Question: I am doing IPC with a python subprocess. For now, let's assume I have to use 'subprocess.Popen' to spawn the other process, so I can't use 'multiprocessing.Pipe' for communication. The first thing, that came to my mind is to use their STDIO streams with 'pickle.load'+'pickle.dump' (don't worry about security right now).
However, I noticed, that the transfer rates are just : order of 750KB/s on my machine! This is slower than communicating via 'multiprocessing.Pipe' by a factor of 95, which uses 'pickle' as well, as far as I understand it. There is no benefit in using 'cPickle' either.
(: Note, I realized, this is only the case on python2! On python3 it works fine.)
Why is this so terribly slow? I suspect the reason is somewhere in the way that IO is performed in '.dump'/'.load' via python file objects not the C file descriptors. Maybe it has something to do with the GIL?
Is there any way cross-platform way to get the same speed as 'multiprocessing.Pipe'?
I have already found out, that on linux it is possible to use '_multiprocessing.Connection' (or 'multiprocessing.connection.Connection' on python3) to wrap the STDIO file descriptors of the subprocess and get what I want. However, this is not possible on win32, and I don't even know about Mac.
Benchmark:
'''
from __future__ import print_function
from timeit import default_timer
from subprocess import Popen, PIPE
import pickle
import sys
import os
import numpy
try:
from _multiprocessing import Connection as _Connection
except ImportError:
from multiprocessing.connection import Connection as _Connection
def main(args):
if args:
worker(connect(args[0], sys.stdin, sys.stdout))
else:
benchmark()
def worker(conn):
while True:
try:
amount = conn.recv()
except EOFError:
break
else:
conn.send(numpy.random.random(amount))
conn.close()
def benchmark():
for amount in numpy.arange(11)*10000:
pickle = parent('pickle', amount, 1)
pipe = parent('pipe', amount, 1)
print(pickle[0]/1000, pickle[1], pipe[1])
def parent(channel, amount, repeat):
start = default_timer()
proc = Popen([sys.executable, '-u', __file__, channel],
stdin=PIPE, stdout=PIPE)
conn = connect(channel, proc.stdout, proc.stdin)
for i in range(repeat):
conn.send(amount)
data = conn.recv()
conn.close()
end = default_timer()
return data.nbytes, end - start
class PickleConnection(object):
def __init__(self, recv, send):
self._recv = recv
self._send = send
def recv(self):
return pickle.load(self._recv)
def send(self, data):
pickle.dump(data, self._send)
def close(self):
self._recv.close()
self._send.close()
class PipeConnection(object):
def __init__(self, recv_fd, send_fd):
self._recv = _Connection(recv_fd)
self._send = _Connection(send_fd)
def recv(self):
return self._recv.recv()
def send(self, data):
self._send.send(data)
def close(self):
self._recv.close()
self._send.close()
def connect(channel, recv, send):
recv_fd = os.dup(recv.fileno())
send_fd = os.dup(send.fileno())
recv.close()
send.close()
if channel == 'pipe':
return PipeConnection(recv_fd, send_fd)
elif channel == 'pickle':
return PickleConnection(os.fdopen(recv_fd, 'rb', 0),
os.fdopen(send_fd, 'wb', 0))
else:
raise ValueError("Invalid channel: %s" % channel)
if __name__ == '__main__':
main(sys.argv[1:])
'''
Results:

Many thanks for reading,
Thomas
Okay, so I profiled this as suggested by @martineau. The following results are obtained in independent invocations for a single run with the fixed value of 'amount=500000'.
In the parent process, the top calls sorted by are:
'''
11916 function calls (11825 primitive calls) in 5.382 seconds
Ordered by: internal time
ncalls tottime percall cumtime percall filename:lineno(function)
35 4.471 0.128 4.471 0.128 {method 'readline' of 'file' objects}
52 0.693 0.013 0.693 0.013 {method 'read' of 'file' objects}
4 0.062 0.016 0.063 0.016 {method 'decode' of 'str' objects}
'''
In the subprocess:
'''
11978 function calls (11855 primitive calls) in 5.298 seconds
Ordered by: internal time
ncalls tottime percall cumtime percall filename:lineno(function)
52 4.476 0.086 4.476 0.086 {method 'write' of 'file' objects}
73 0.552 0.008 0.552 0.008 {repr}
3 0.112 0.037 0.112 0.037 {method 'read' of 'file' objects}
'''
This got me worried, that the usage 'readline' may be the reason for the bad performance.
The following connection uses only 'pickle.dumps'/'pickle.loads' together with 'write'/'read'.
'''
class DumpsConnection(object):
def __init__(self, recv, send):
self._recv = recv
self._send = send
def recv(self):
raw_len = self._recvl(4)
content_len = struct.unpack('>I', raw_len)[0]
content = self._recvl(content_len)
return pickle.loads(content)
def send(self, data):
content = pickle.dumps(data)
self._send.write(struct.pack('>I', len(content)))
self._send.write(content)
def _recvl(self, size):
data = b''
while len(data) < size:
packet = self._recv.read(size - len(data))
if not packet:
raise EOFError
data += packet
return data
def close(self):
self._recv.close()
self._send.close()
'''
Indeed, its speed is only 14 times worse than that of 'multiprocessing.Pipe'. (Which is still terrible)
Profiling now, in parent:
'''
11935 function calls (11844 primitive calls) in 1.749 seconds
Ordered by: internal time
ncalls tottime percall cumtime percall filename:lineno(function)
2 1.385 0.692 1.385 0.692 {method 'read' of 'file' objects}
4 0.125 0.031 0.125 0.031 {method 'decode' of 'str' objects}
4 0.056 0.014 0.228 0.057 pickle.py:961(load_string)
'''
in child:
'''
11996 function calls (11873 primitive calls) in 1.627 seconds
Ordered by: internal time
ncalls tottime percall cumtime percall filename:lineno(function)
73 1.099 0.015 1.099 0.015 {repr}
3 0.231 0.077 0.231 0.077 {method 'read' of 'file' objects}
2 0.055 0.028 0.055 0.028 {method 'write' of 'file' objects}
'''
So, I still have no real clue, what to use instead.
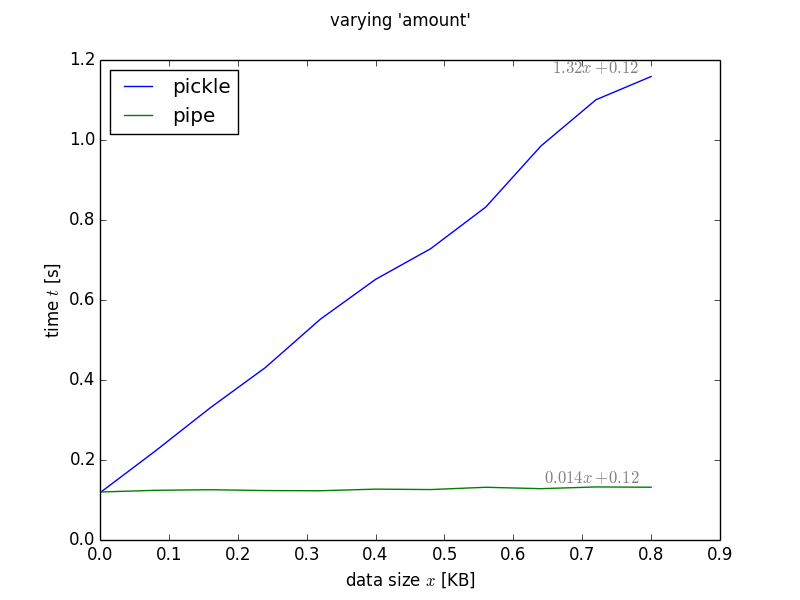
Answer: The comment on <URL> suggests to use:
'''
pickle.dump(data, file, -1)
'''
i.e. setting the protocol to the newest version available. Indeed, this increases the speed to be only worse than 'multiprocessing.Pipe' by a factor of about 1.7 on my machine. Using 'cPickle' improves this to a factor of about 1.4.